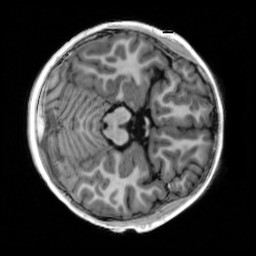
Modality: T1w
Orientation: axial
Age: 11
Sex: male
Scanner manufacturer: siemens
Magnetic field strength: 3 T
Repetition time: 4 s
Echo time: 0.00289 s